【题型】选择题　【知识点】立体几何　【难度】easy
一个圆锥的侧面展开图是一个半径为 $3$，圆心角为 $\frac{2\pi}{3}$ 的扇形，在该圆锥内有一个体积为 $V$ 的球，则该球的体积 $V$ 的最大值是（ \quad ）.

A. $2\pi$ \qquad\qquad B. $\frac{2}{3}\pi$ \qquad\qquad C. $\frac{2\sqrt{2}}{3}\pi$ \qquad\qquad D. $\frac{\sqrt{2}}{3}\pi$
【解答】
【答案】 D

【分析】 根据圆锥侧面展开图可得圆锥的半径和高，由三角形面积公式即可求解内切球半径，进而由球的体积公式求出答案.

【详解】 由题意得，扇形的弧长 $l = 3 \times \frac{2\pi}{3} = 2\pi$，

所以该圆锥的底面圆的半径 $r = \frac{l}{2\pi} = 1$，

所以该圆锥的高 $h = \sqrt{3^2 - r^2} = 2\sqrt{2}$.

设该圆锥内的球的最大半径为 $R$，圆锥的轴截面如图所示：

则依题意得 $S_{\triangle ABC} = \frac{1}{2} \times 2 \times 2\sqrt{2} = \frac{1}{2} \times (3+3+2) \times R$，

所以 $R = \frac{\sqrt{2}}{2}$，

所以该球的体积 $V$ 的最大值是 $\frac{4}{3}\pi R^3 = \frac{4}{3} \left( \frac{\sqrt{2}}{2} \right)^3 \pi = \frac{\sqrt{2}}{3}\pi$.

故选：D.
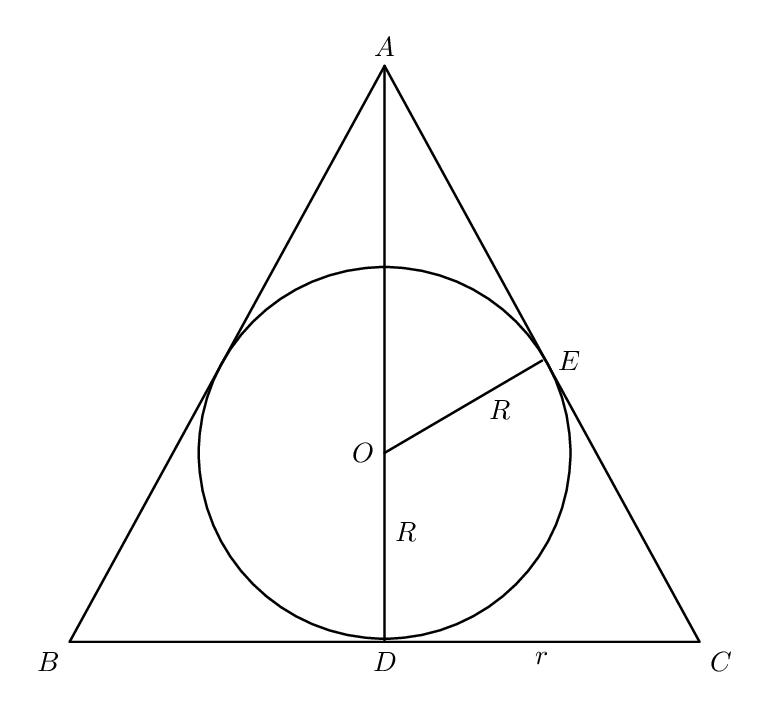